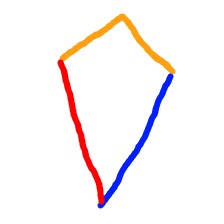
Shape: kite